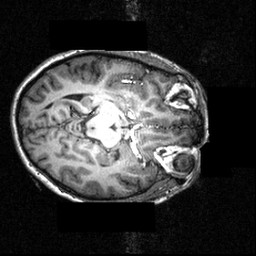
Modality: T1w
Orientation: axial
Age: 27
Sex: female
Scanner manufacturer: siemens
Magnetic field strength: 3.951 T
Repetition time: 1.5 s
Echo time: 0.00335 s